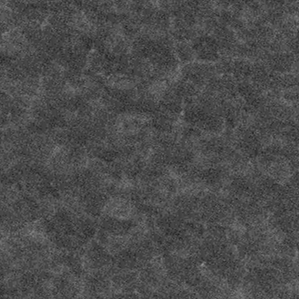
Label: frost